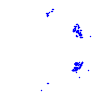
Particle: proton